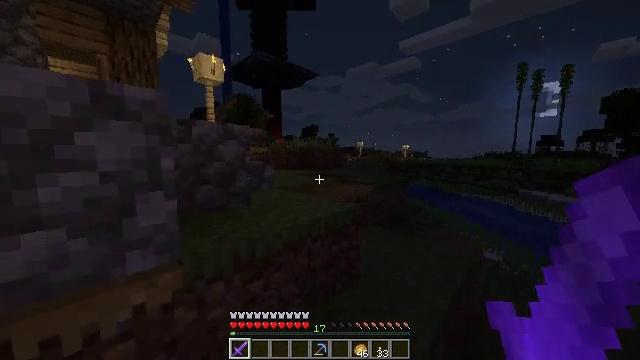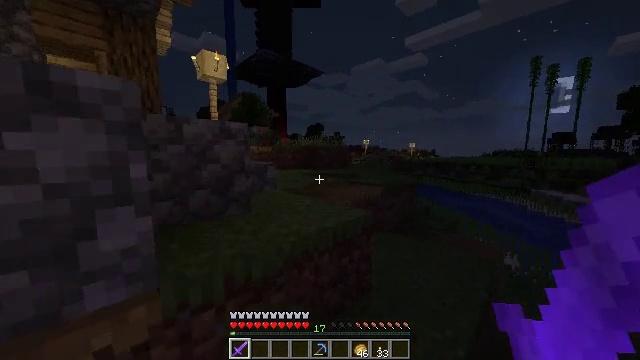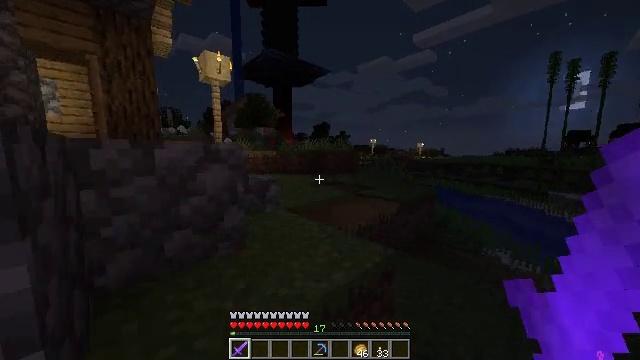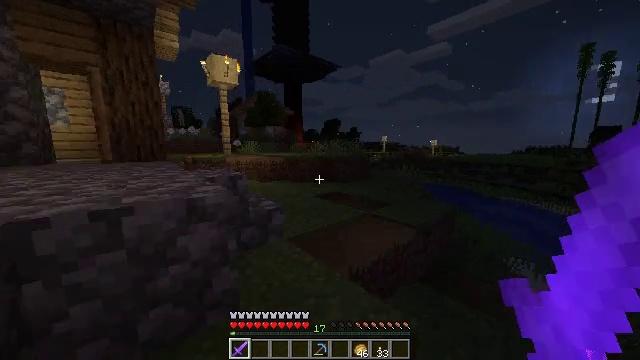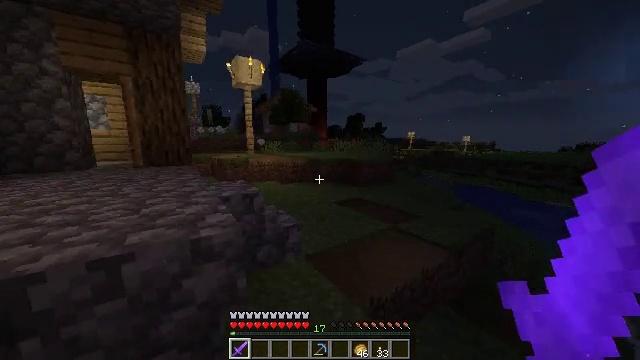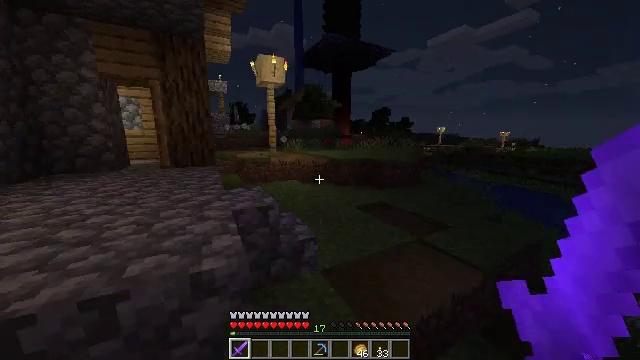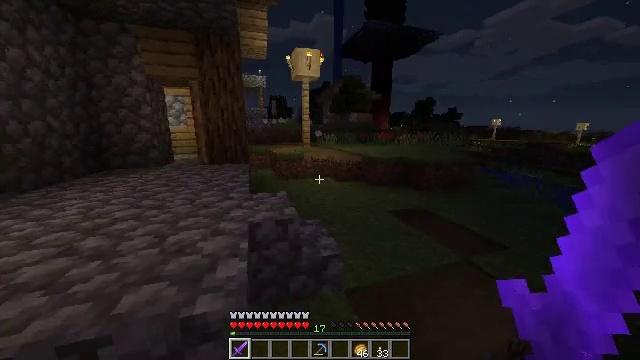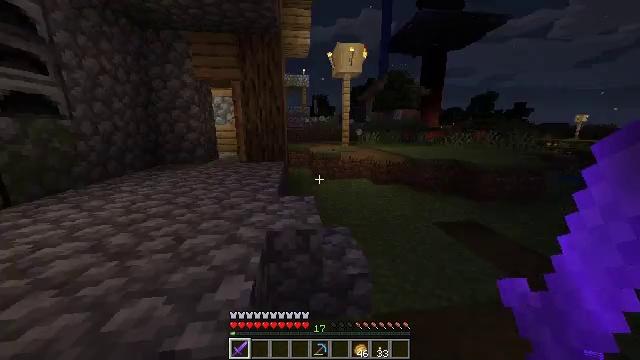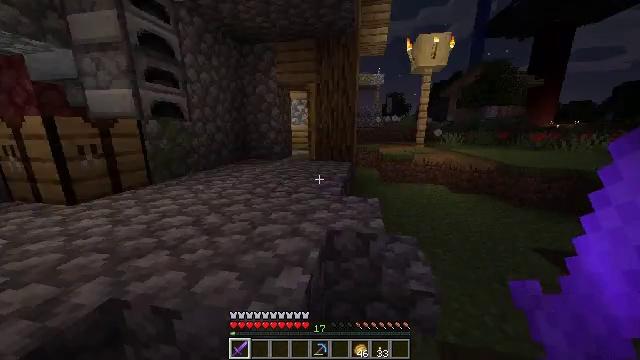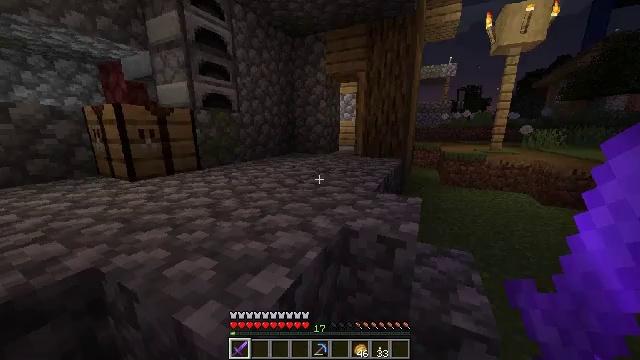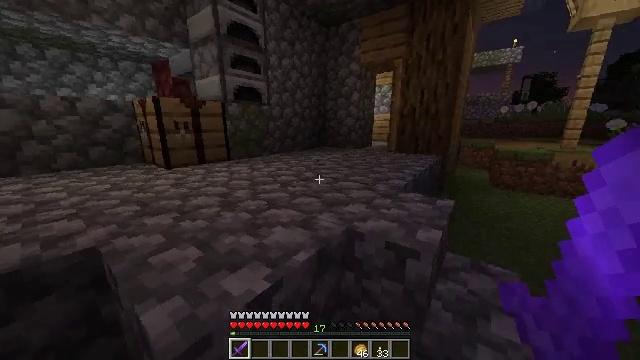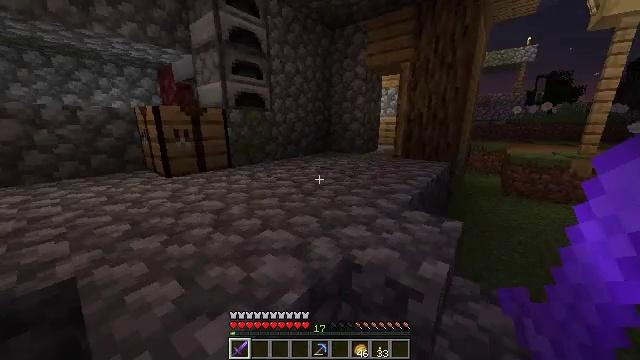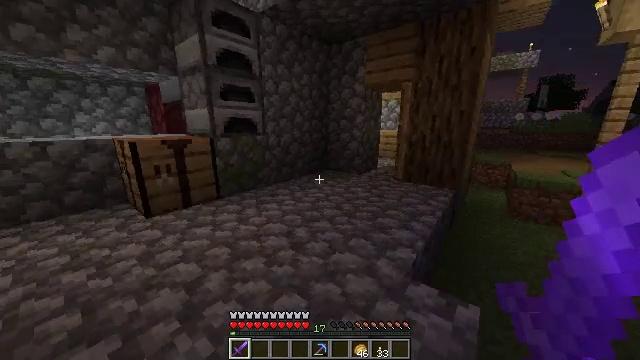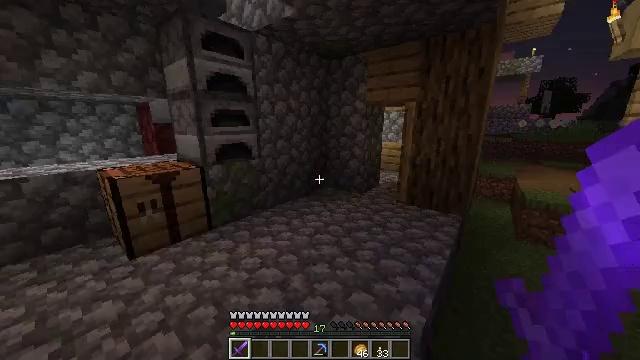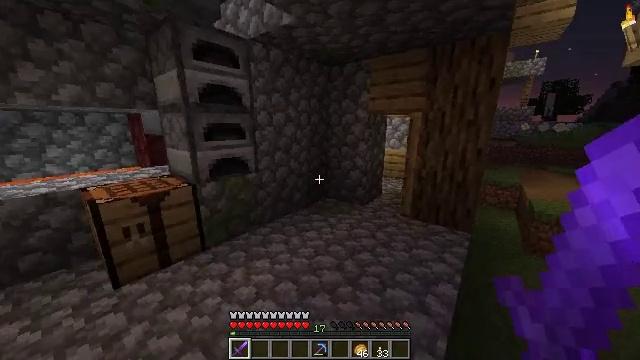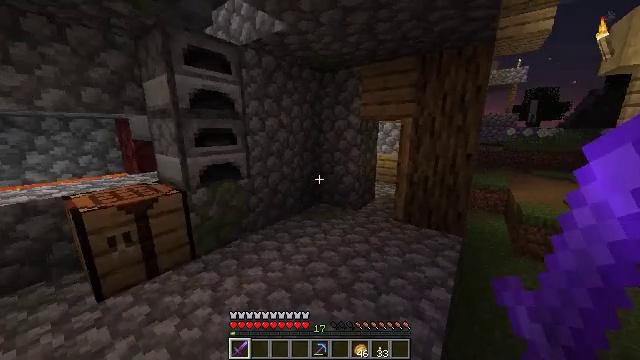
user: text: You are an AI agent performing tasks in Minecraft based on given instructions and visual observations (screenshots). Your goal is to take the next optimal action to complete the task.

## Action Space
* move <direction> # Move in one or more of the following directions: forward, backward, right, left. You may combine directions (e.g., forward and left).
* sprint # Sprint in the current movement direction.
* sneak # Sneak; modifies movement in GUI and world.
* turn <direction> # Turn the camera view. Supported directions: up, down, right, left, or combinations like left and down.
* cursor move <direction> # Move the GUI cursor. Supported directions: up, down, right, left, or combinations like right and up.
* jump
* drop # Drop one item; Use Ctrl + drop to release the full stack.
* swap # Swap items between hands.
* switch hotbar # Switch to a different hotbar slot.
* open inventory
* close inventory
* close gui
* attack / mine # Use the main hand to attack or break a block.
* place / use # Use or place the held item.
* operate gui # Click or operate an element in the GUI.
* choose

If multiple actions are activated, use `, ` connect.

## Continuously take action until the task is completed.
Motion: motion action
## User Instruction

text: Combat the zombie.
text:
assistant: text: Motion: move forward, turn left
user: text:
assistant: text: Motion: move forward, turn left, jump
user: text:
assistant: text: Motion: move forward, turn left and down, jump
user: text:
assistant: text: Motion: move forward, turn left and down, jump
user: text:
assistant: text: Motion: move forward, turn left and down, jump
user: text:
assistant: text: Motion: move forward, turn left and down
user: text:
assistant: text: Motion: move forward, turn left
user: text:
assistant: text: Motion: move forward, turn left
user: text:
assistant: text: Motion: move forward, turn left
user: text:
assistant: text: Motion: move forward and move left, turn left and down, jump
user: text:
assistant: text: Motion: move forward and move left, turn left, jump
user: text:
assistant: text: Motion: move forward and move left, jump
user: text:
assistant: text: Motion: move forward and move left, jump
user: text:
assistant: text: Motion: move forward and move left
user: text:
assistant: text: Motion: move forward and move left, turn right and up
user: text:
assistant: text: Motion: move forward and move left, turn right
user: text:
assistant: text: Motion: move forward and move left, turn right
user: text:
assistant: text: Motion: move forward and move left, turn right
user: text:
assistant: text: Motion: move forward, turn right
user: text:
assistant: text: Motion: move forward, turn right
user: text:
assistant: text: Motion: move forward, turn right
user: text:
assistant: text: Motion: move forward, turn right
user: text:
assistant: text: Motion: move forward, turn right
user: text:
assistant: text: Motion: move forward, turn right
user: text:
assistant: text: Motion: move forward, turn right
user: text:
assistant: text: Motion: move forward
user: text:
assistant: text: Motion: move forward
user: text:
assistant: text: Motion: move forward
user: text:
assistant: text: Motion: move forward
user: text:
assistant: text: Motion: move forward